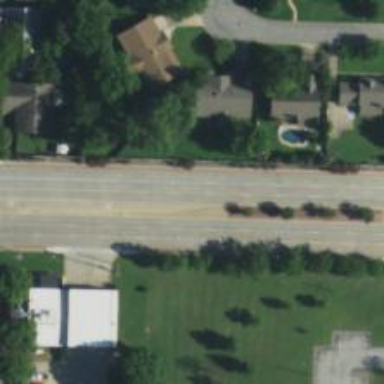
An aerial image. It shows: Footway along the road.